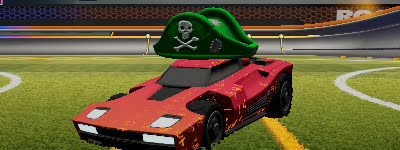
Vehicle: breakout